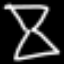
Label: hourglass